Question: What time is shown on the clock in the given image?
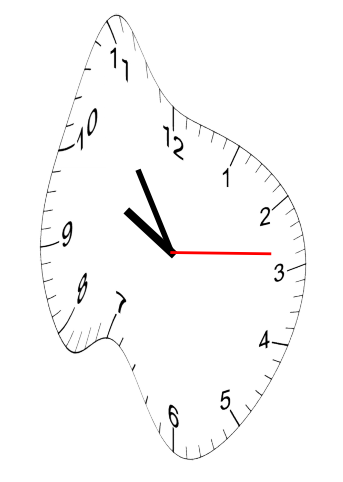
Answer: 09:54:14